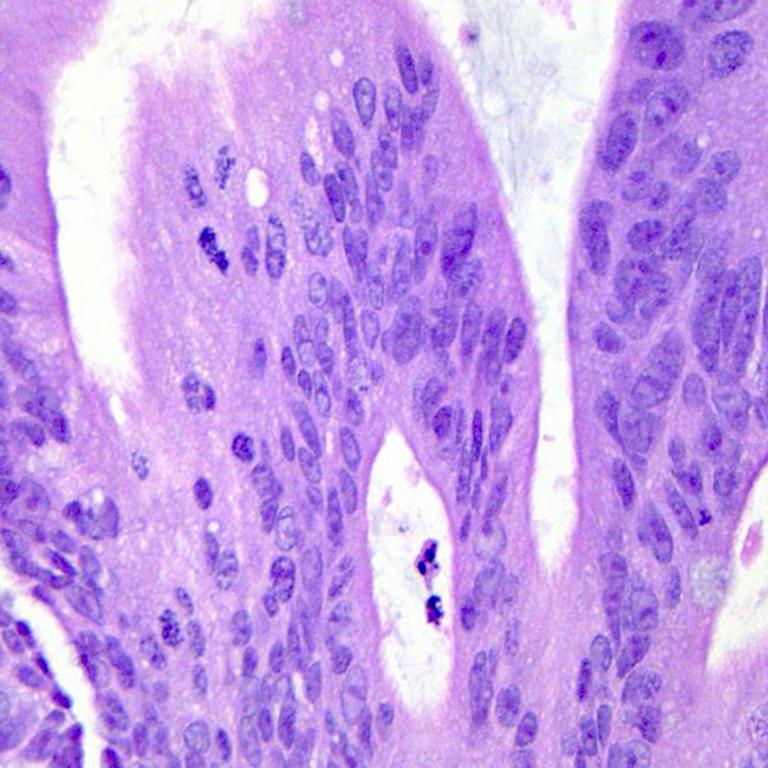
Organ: colon
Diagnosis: adenocarcinomas